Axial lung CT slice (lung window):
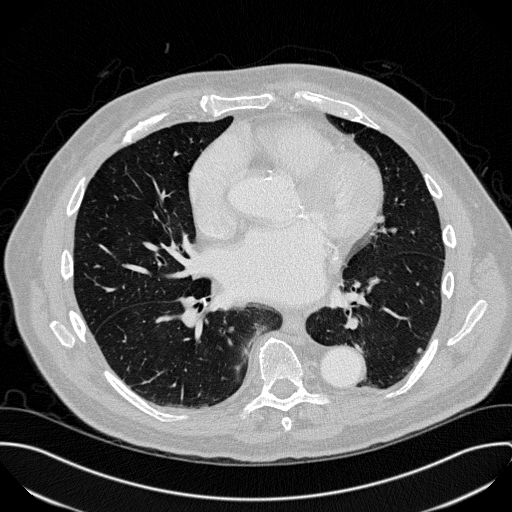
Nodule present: yes
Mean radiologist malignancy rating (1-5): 2.667